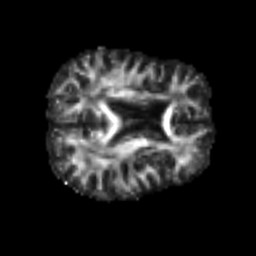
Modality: FA
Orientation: axial
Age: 59
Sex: female
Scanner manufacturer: siemens
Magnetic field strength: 3 T
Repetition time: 4.999 s
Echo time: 0.07946 s